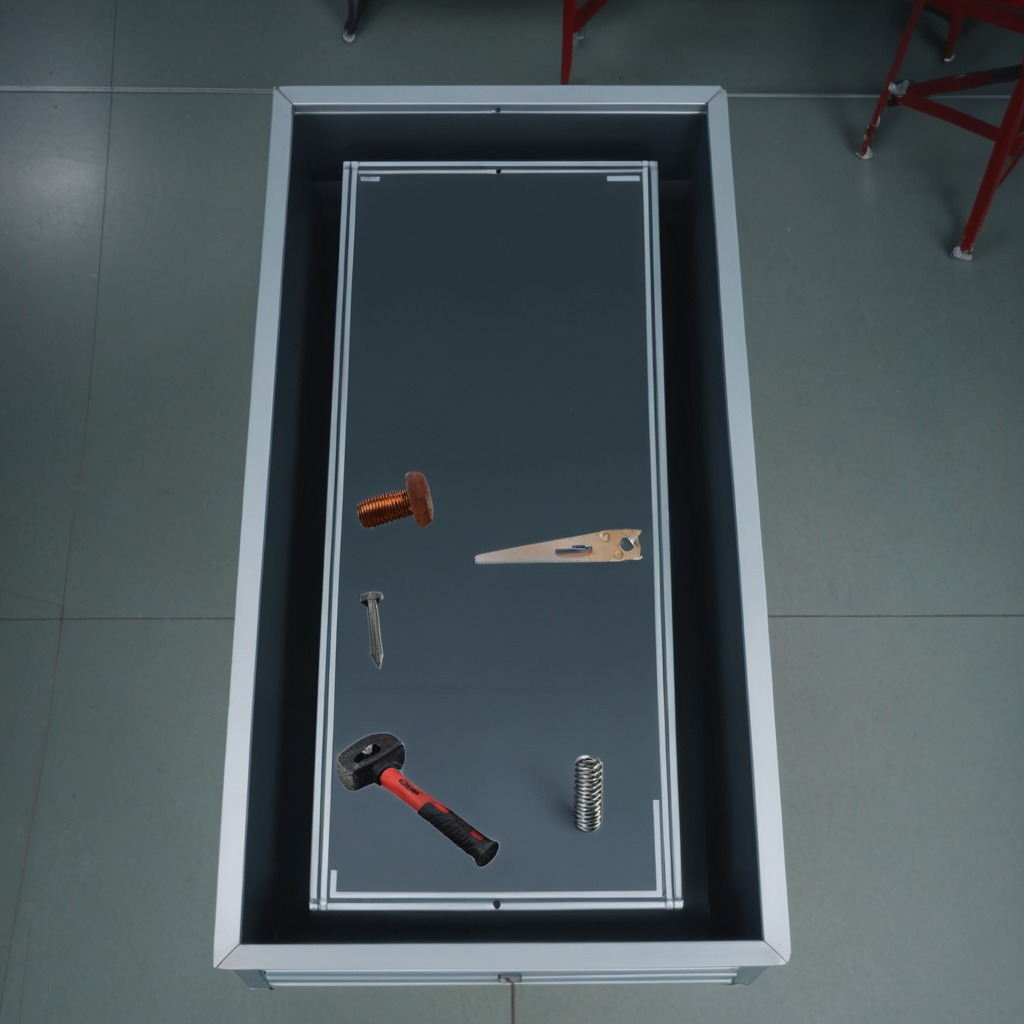
A metal machine screw, a hammer, an iron nail, a coiled metal spring, and a handheld metal saw are lying on the toolbox surface.